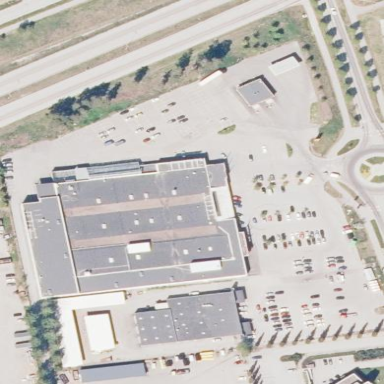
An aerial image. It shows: Retail building.